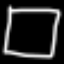
Label: square